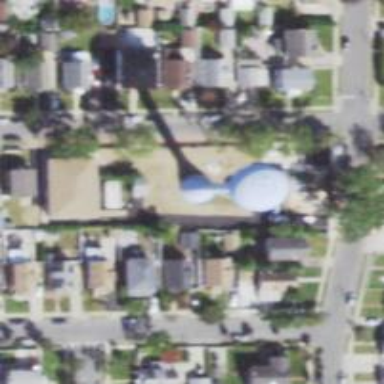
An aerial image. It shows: Water tower that is man-made.